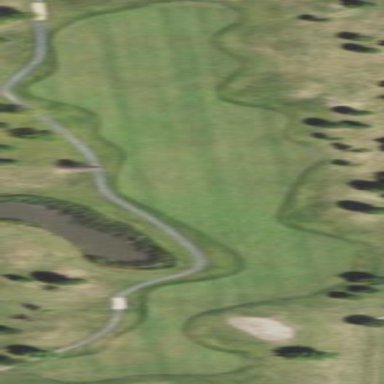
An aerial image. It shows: Golf fairway surrounded by grass.